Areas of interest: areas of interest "Soccer Field"
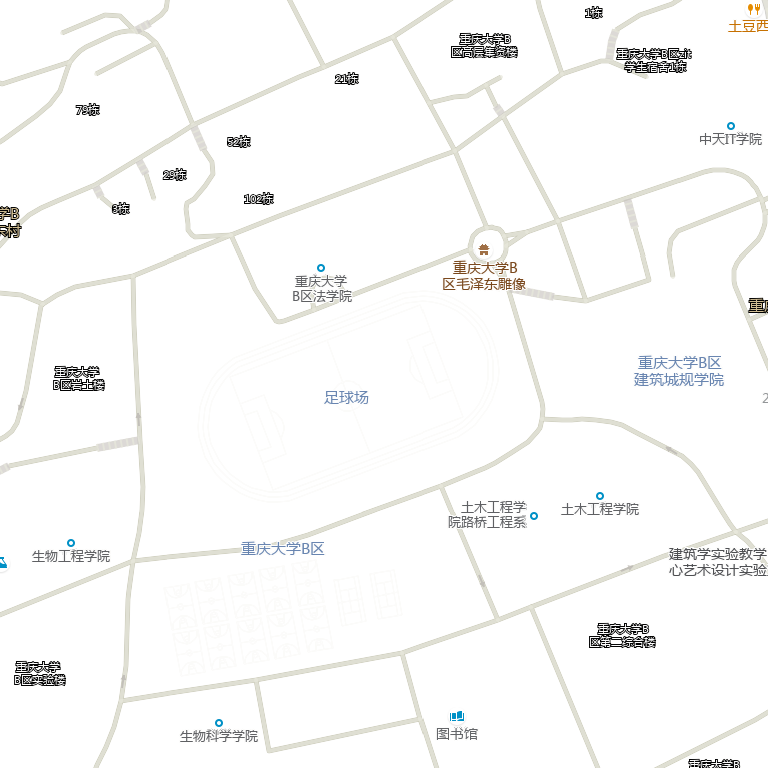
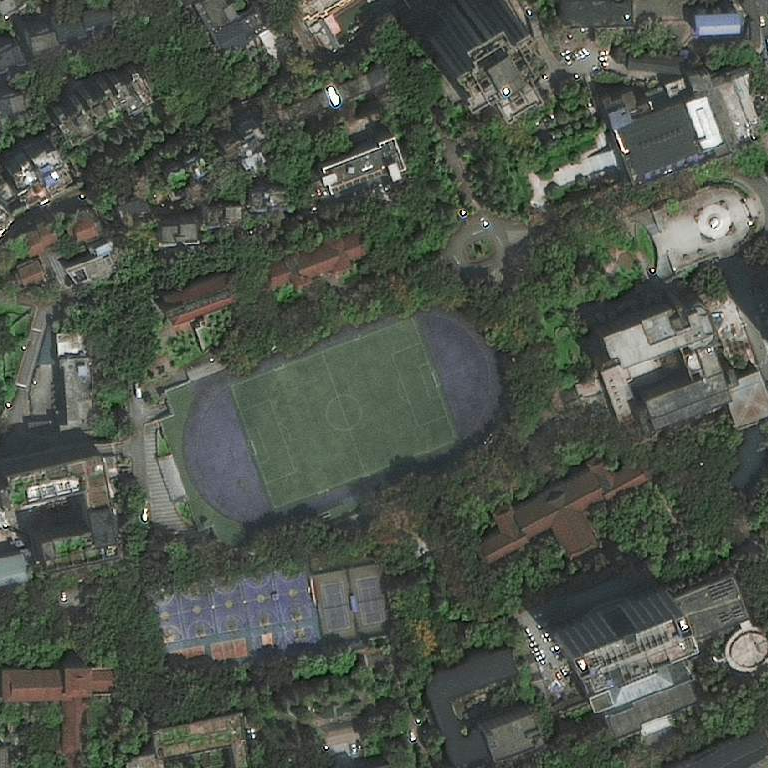